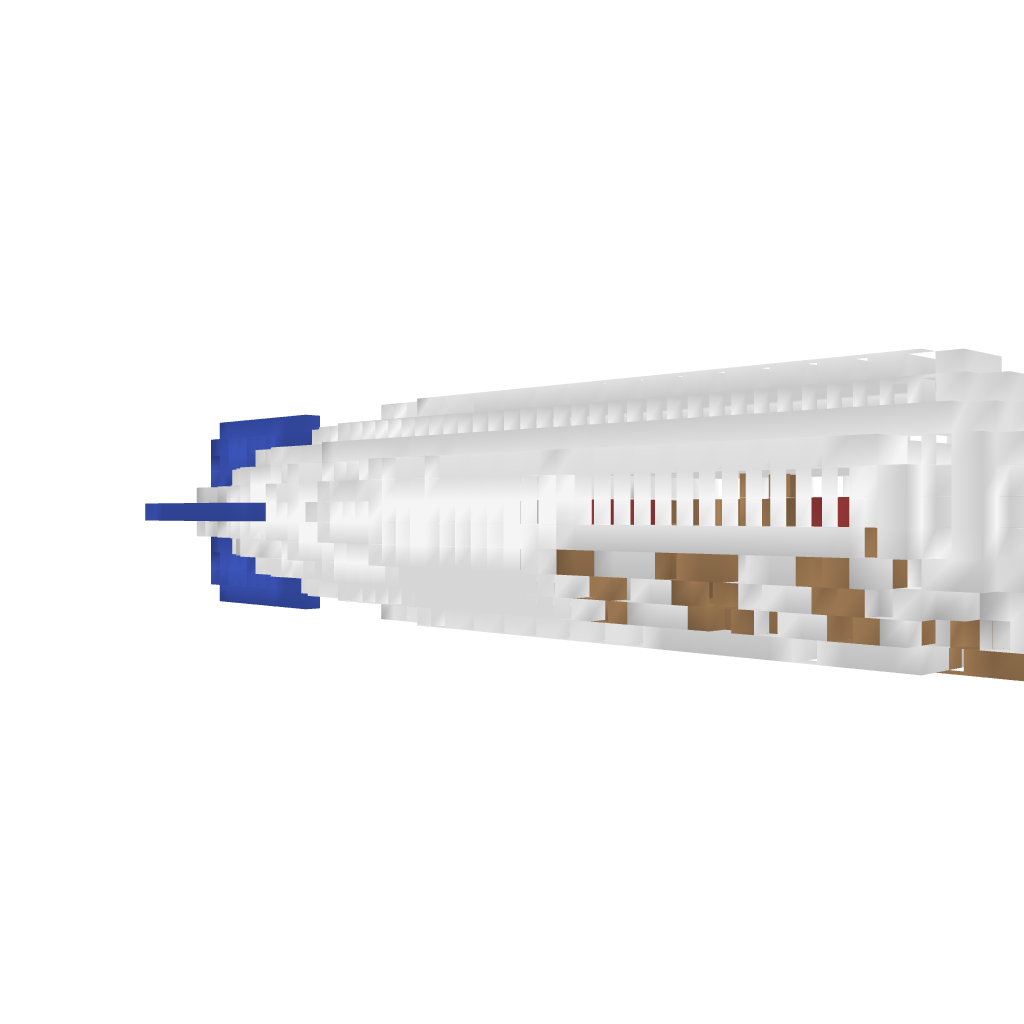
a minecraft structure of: Merchant Airship Majestic Pearl bad low quality